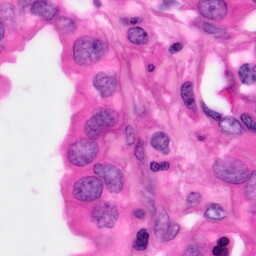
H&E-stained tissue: Pancreatic